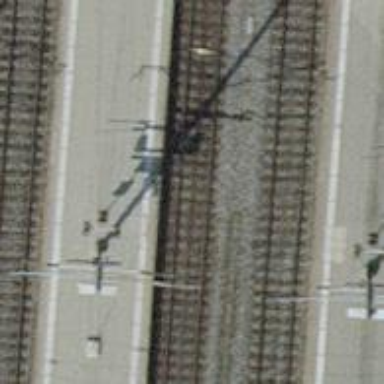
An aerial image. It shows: Single railway track with electrified contact line.